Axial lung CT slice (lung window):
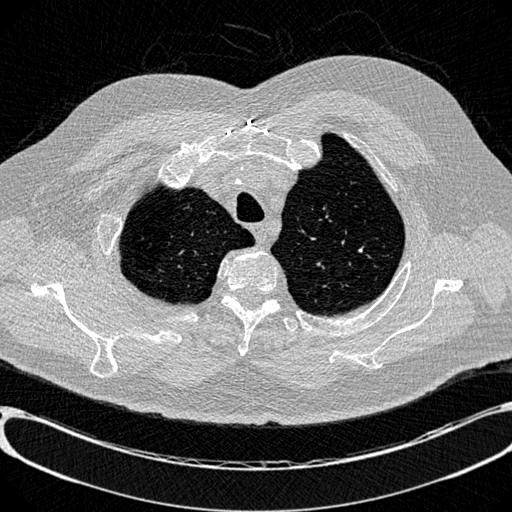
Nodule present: no